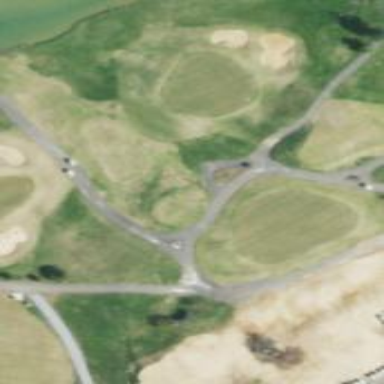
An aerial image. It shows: Footway that doubles as golf path.